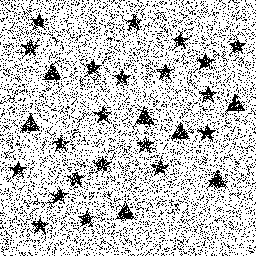
Squares: 0
Triangles: 7
Stars: 21
Total shapes: 28